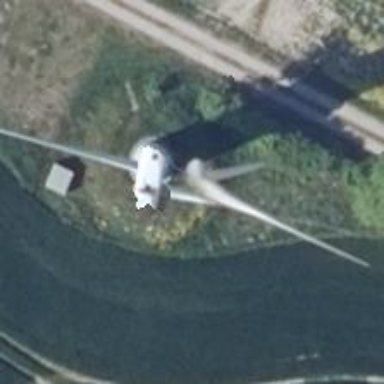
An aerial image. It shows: Wind generator in the form of horizontal axis wind turbine.